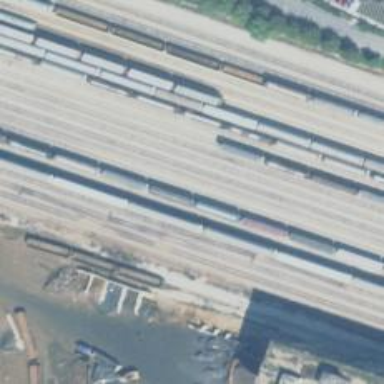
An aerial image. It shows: Railway yard in service.